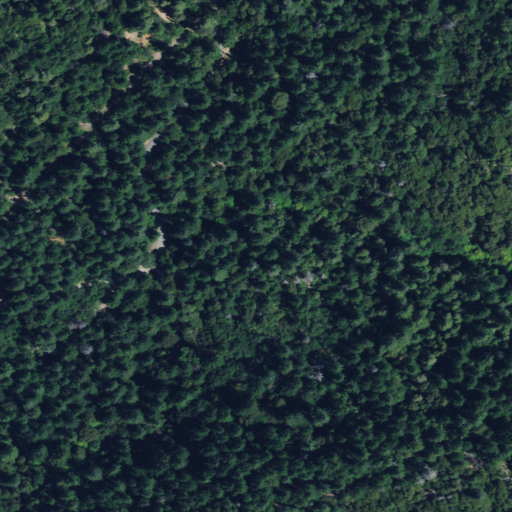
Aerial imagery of valley in California named Dry Gulch containing evergreen forest, mixed forest, and open development